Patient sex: M
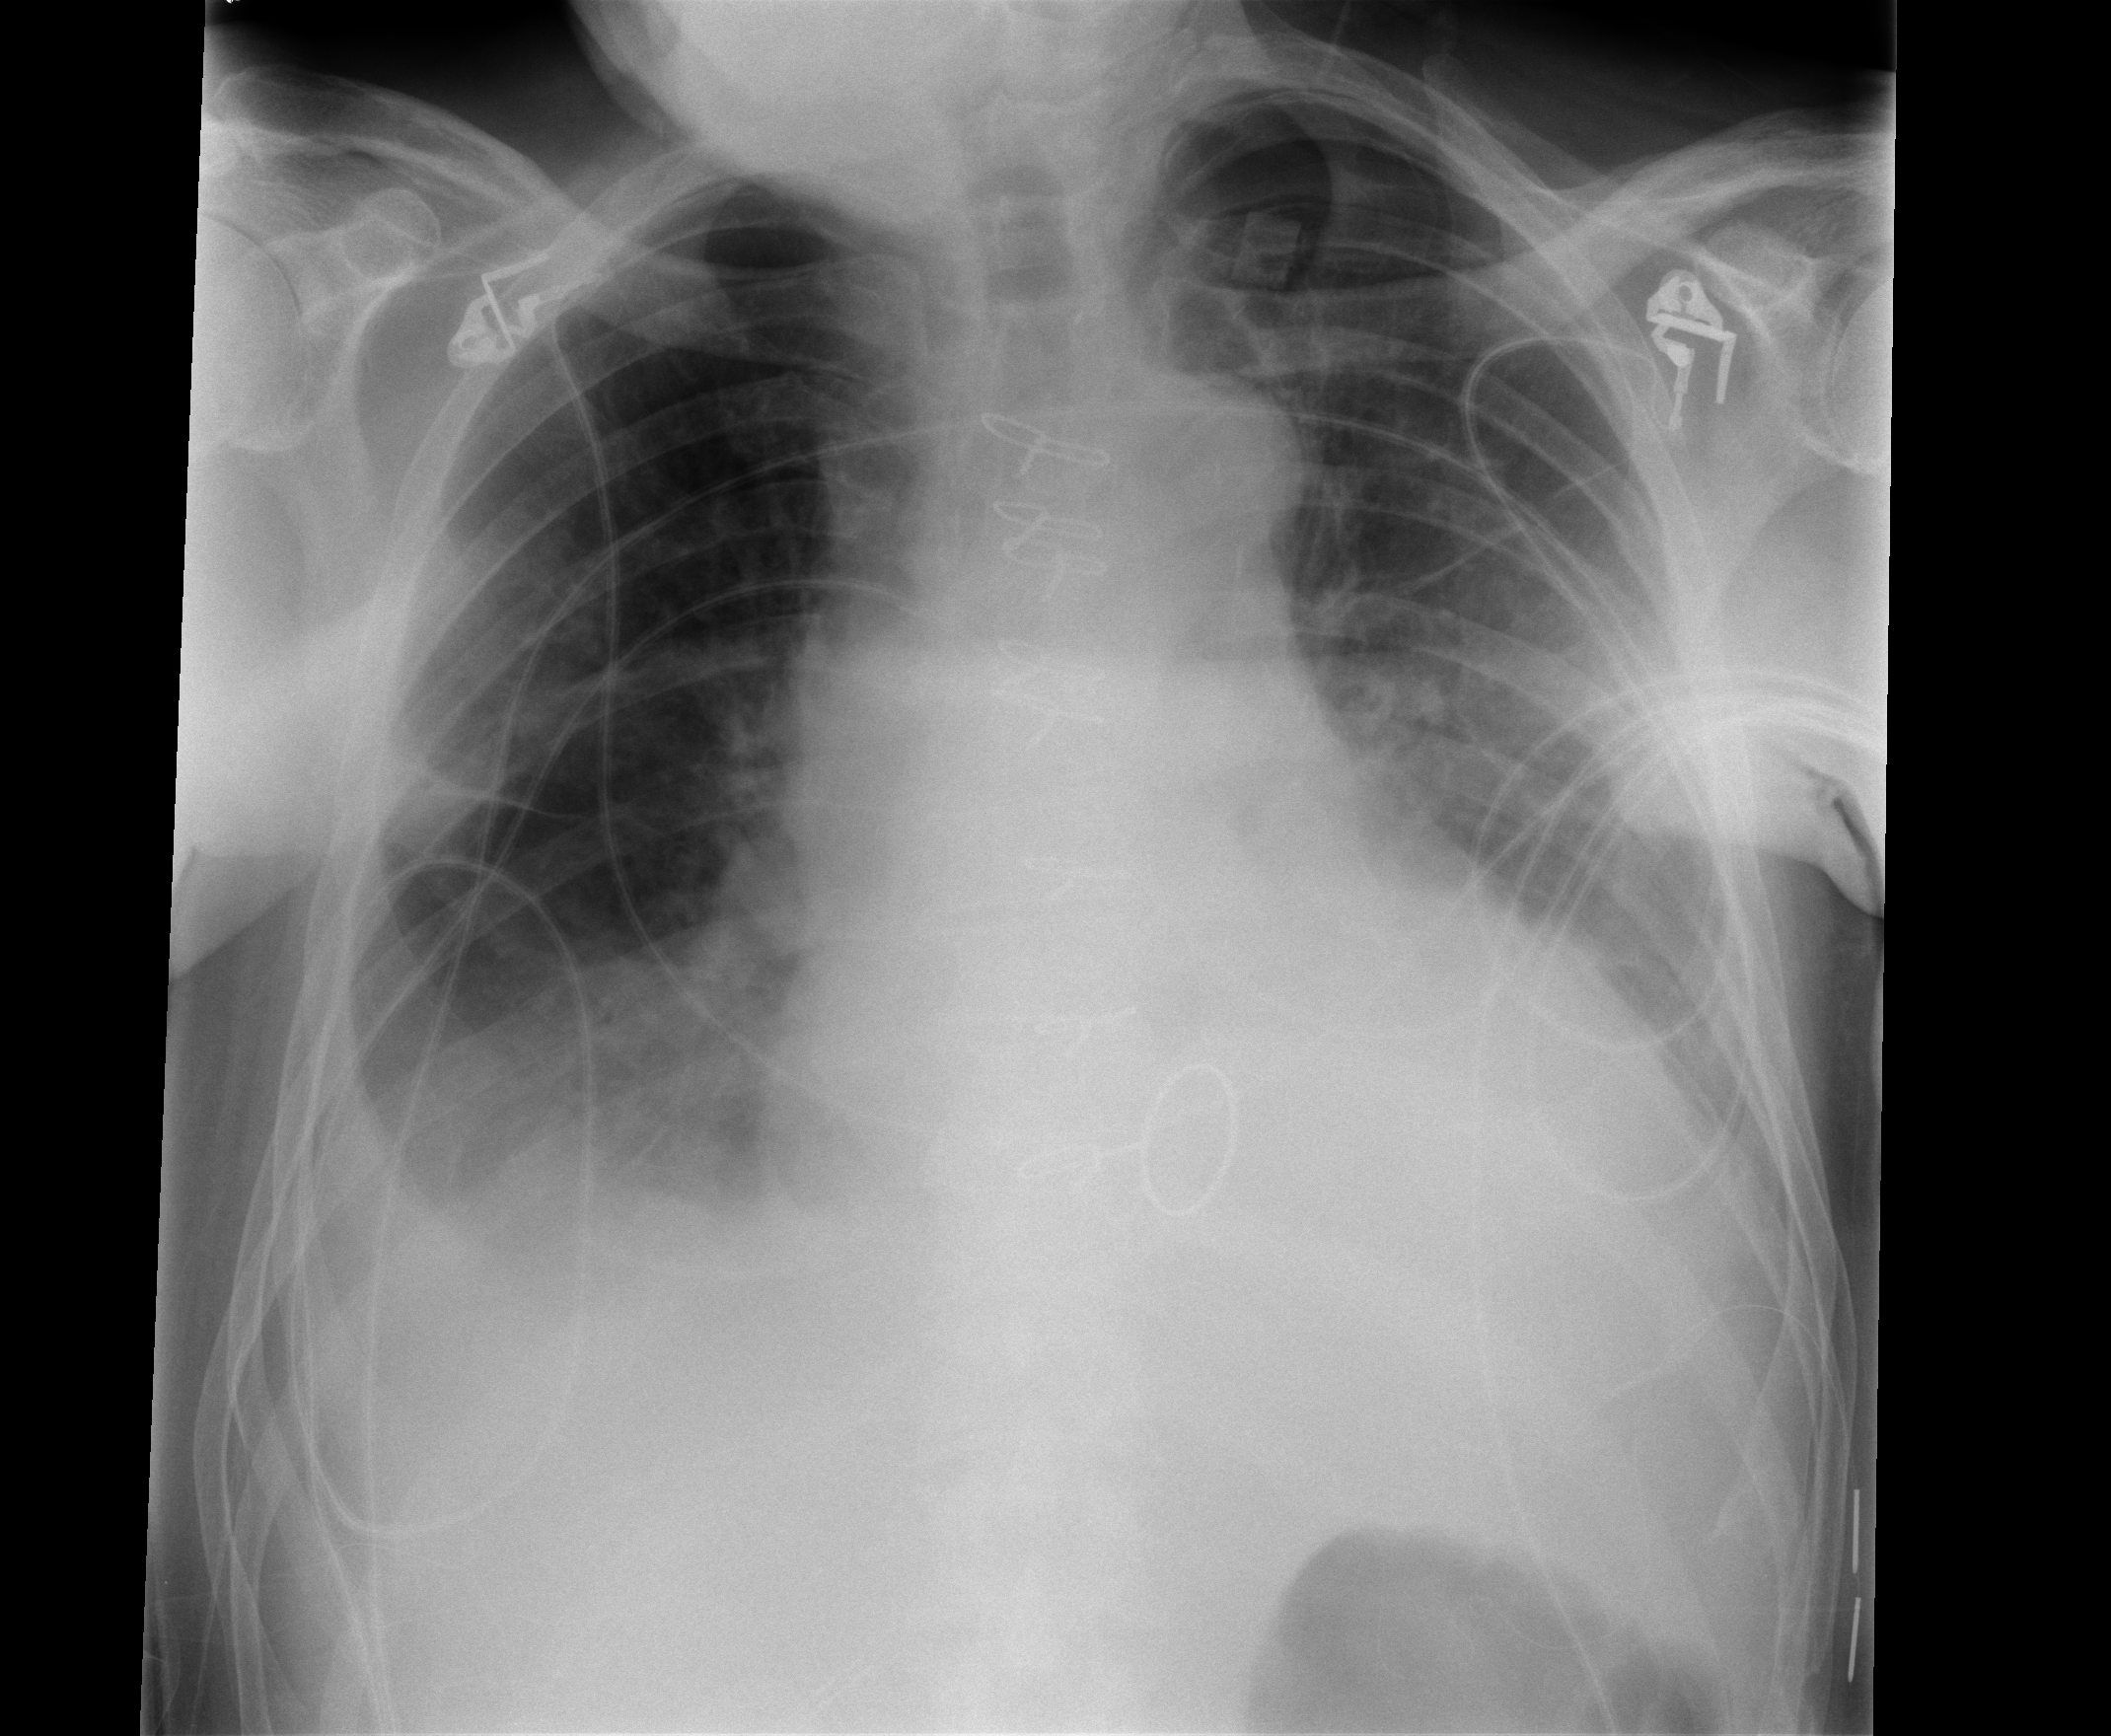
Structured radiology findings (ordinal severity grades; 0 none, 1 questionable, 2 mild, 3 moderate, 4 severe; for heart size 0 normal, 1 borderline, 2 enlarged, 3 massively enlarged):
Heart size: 3
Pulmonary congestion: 1
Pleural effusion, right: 3
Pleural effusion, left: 1
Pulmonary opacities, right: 0
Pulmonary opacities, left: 0
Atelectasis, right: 2
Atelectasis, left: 2